Question: I have horizontal layout and it has 5 inline divs. Is there a way in javascript to get the width of the users' viewport then apply it to the each content panel tags width, so it will be 100% in every content panel? I need it to be 100% of the viewport because there are parallax elements inside it
I have tried this css code below but the panels are just stacking on top of each other.
'''
#contentPanel { width: 100%; float: left;}
'''
I really don't know if the questions makes any sense, because I've been up for 16 hours searching and trying to work this out.
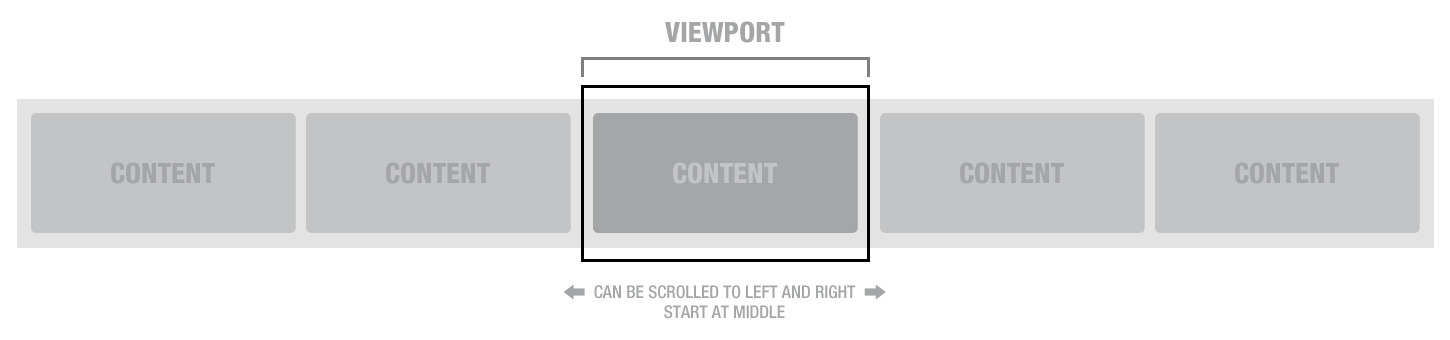
Answer: It's easy with JQuery:
'''
var fullDiv = $("div");
var viewportWidth = $(window).width();
var viewportHeight = $(window).height();
$("body, html").width(3*viewportWidth);
fullDiv.width(viewportWidth);
fullDiv.height(viewportHeight);
'''
Simple <URL>.
You will want to update the 'div's when the browser is resized probably, currently it only works when it first loads. Read more about <URL>.